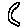
Label: moon